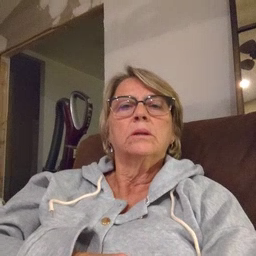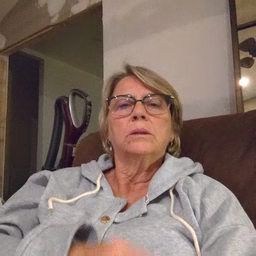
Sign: mouse